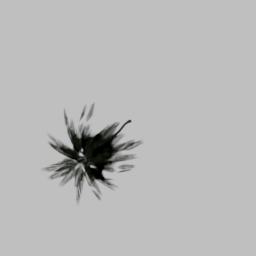
Label: nature